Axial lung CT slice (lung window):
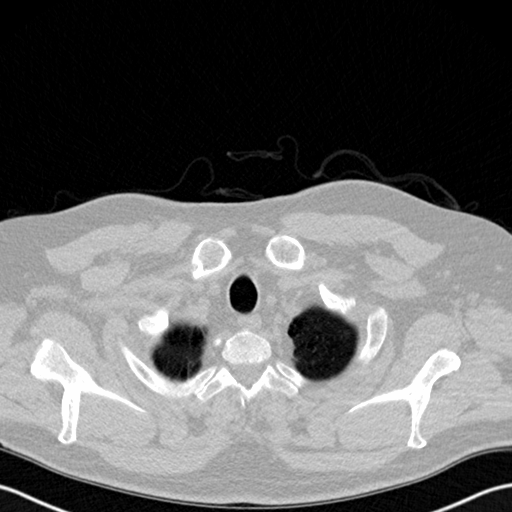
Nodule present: no